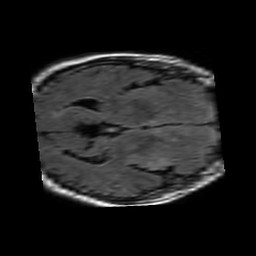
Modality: FLAIR
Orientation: axial
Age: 61
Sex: male
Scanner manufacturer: philips
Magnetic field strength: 1.5 T
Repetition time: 6 s
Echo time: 0.12 s